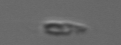
Label: flagellate_morphotype3